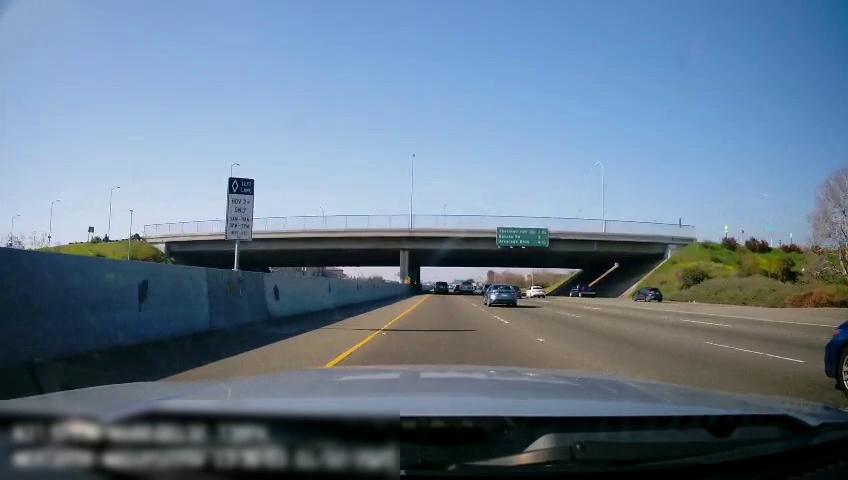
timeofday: Day
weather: Sunny
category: Drivable Space
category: Vehicles | Car
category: Vehicles | SUV
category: Vehicles | Car
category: Vehicles | Car
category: Vehicles | Car
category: Vehicles | Car
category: Vehicles | Truck
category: Vehicles | Van
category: Lanes | Current Lane
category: Lanes | Current Lane
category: Lanes | Alternate Lane
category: Lanes | Alternate Lane
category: Lanes | Opposite Lane
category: Traffic | Signs